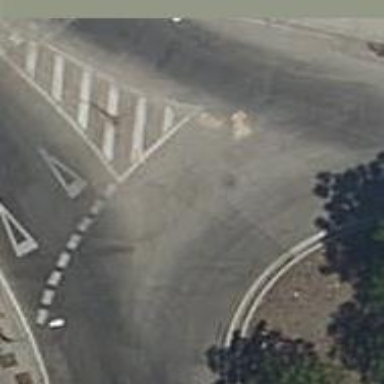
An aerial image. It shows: Secondary road around roundabout.